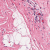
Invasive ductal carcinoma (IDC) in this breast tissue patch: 0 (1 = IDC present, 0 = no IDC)